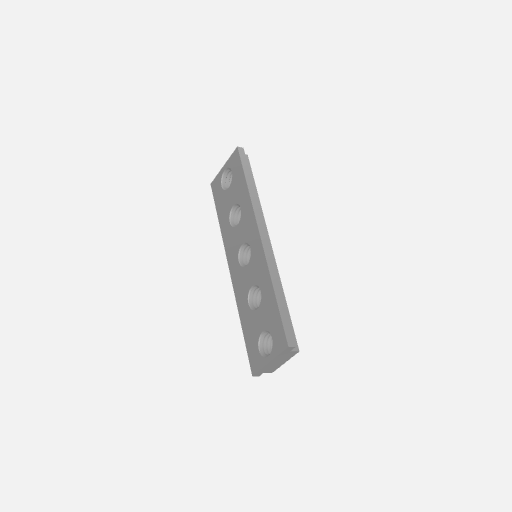
Part: GoRAILNut5H